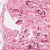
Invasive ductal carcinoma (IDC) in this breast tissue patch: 0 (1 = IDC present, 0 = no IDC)